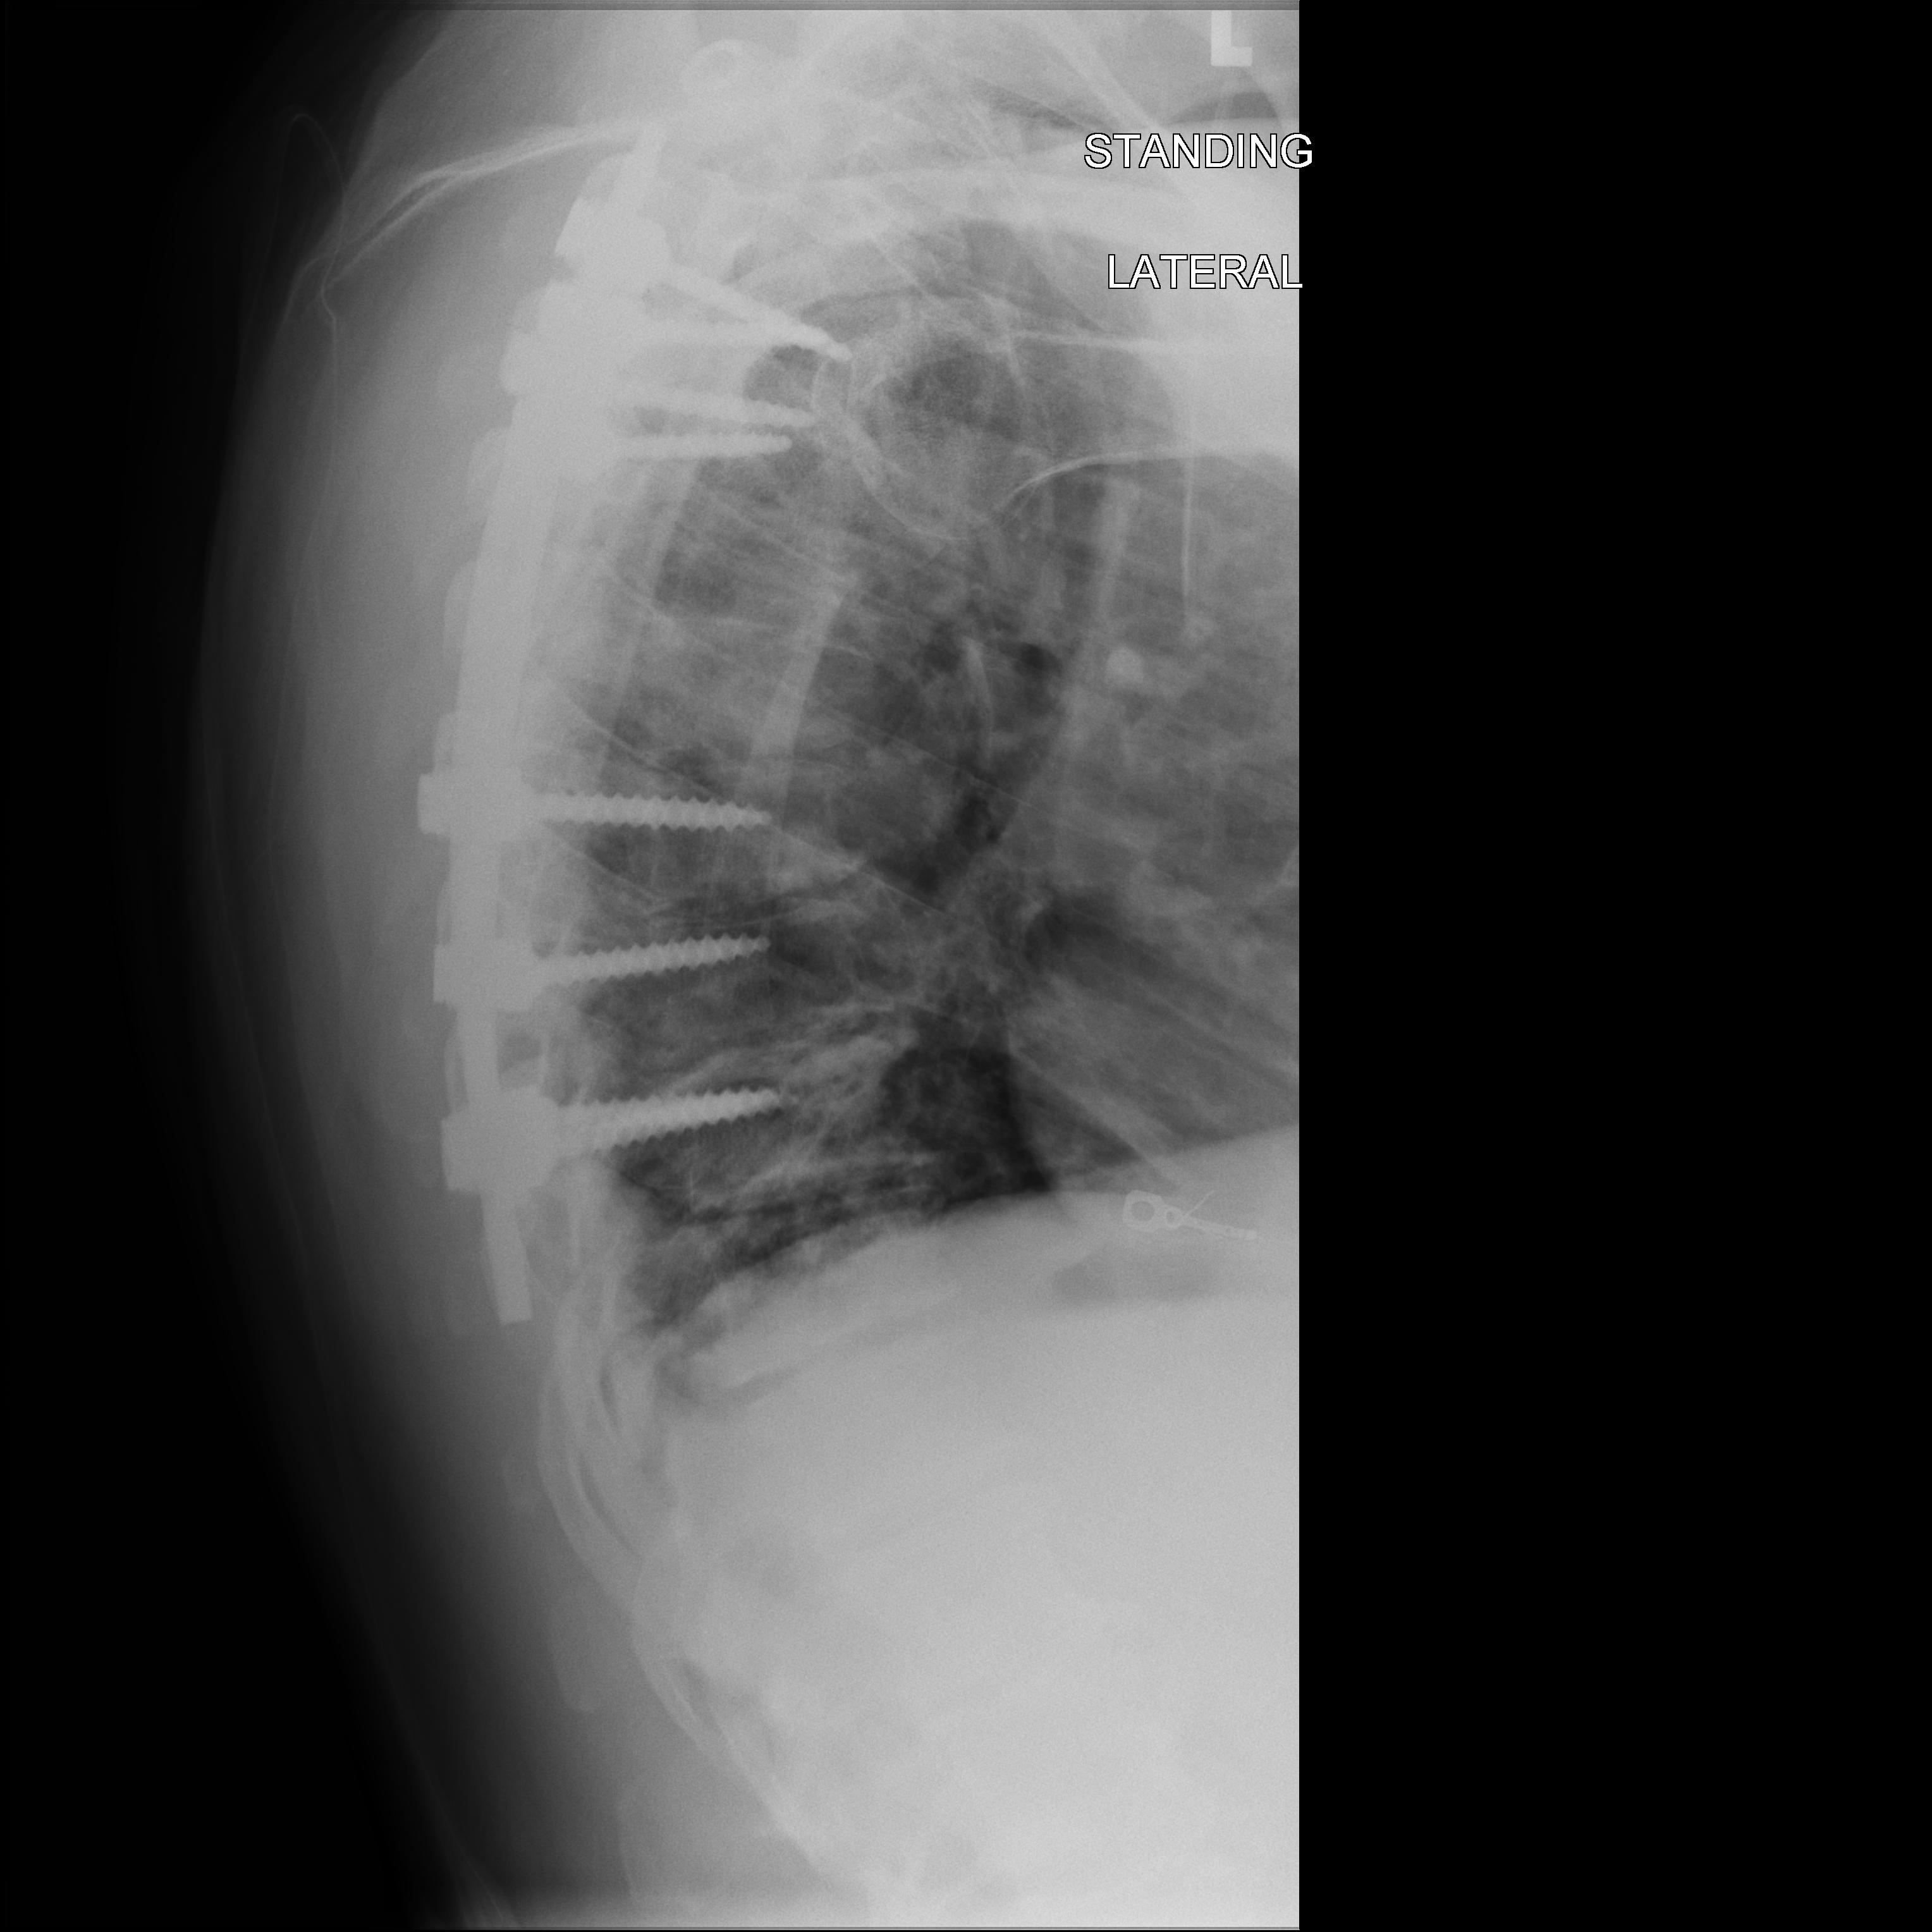
View: LATERAL
Implant manufacturer: Depuy expedium (Synthes)